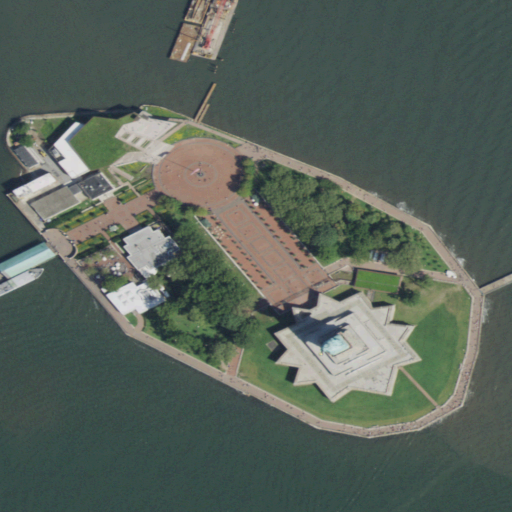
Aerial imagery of island in New York named Liberty Island containing open water, medium intensity development, low intensity development, high intensity development, open development, barren land, grassland, and mixed forest